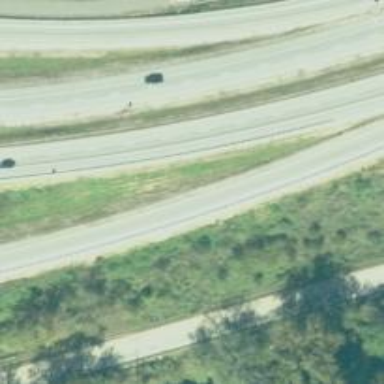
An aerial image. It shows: Asphalt motorway link.